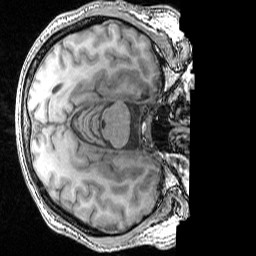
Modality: T1w
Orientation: axial
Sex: male
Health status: ill
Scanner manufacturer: siemens
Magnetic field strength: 3 T
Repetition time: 1.57 s
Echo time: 0.00342 s